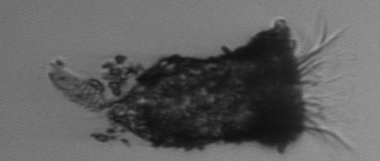
Label: Tintinnopsis